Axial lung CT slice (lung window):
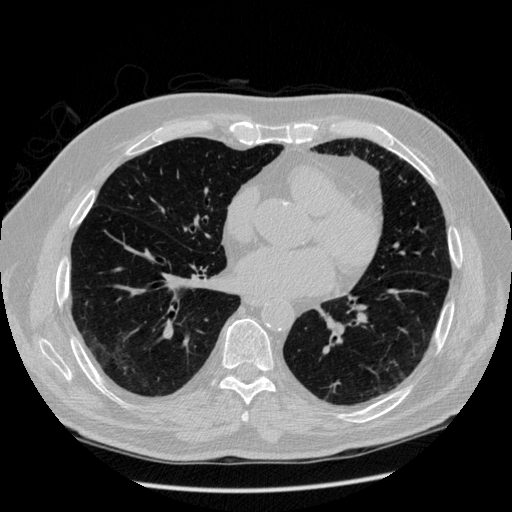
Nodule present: no